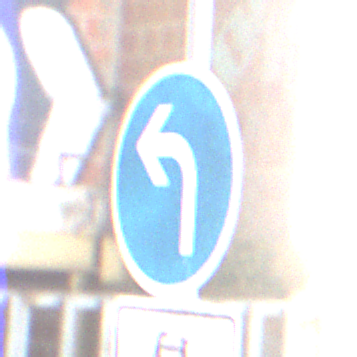
Verkehrszeichen: VorgeschriebeneFahrtrichtungLinks
Zusatzzeichen unten: EinspurigeFahrzeugeFrei1
Umgebung: Roofed, Special
Tageszeit: Midday
Wetter: Overcast
Licht: Natural
Jahreszeit: NotSpecified
Kontrast: MediumContrast